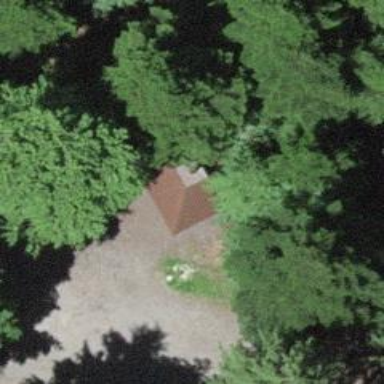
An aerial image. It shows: Picnic shelter amenity.